Aerial crown-view tile of a tropical tree (Barro Colorado Island, Panama), acquired 20250317:
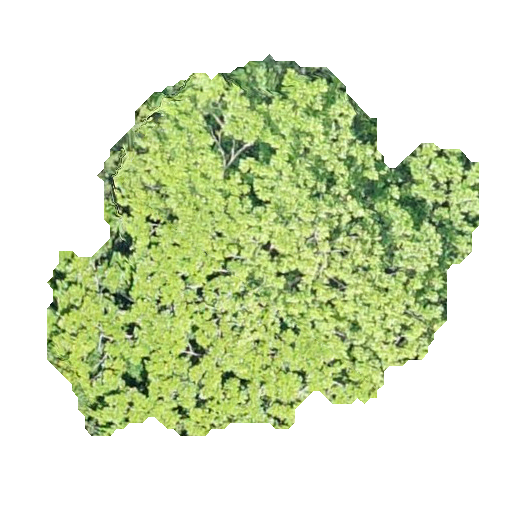
Species: Simarouba amara
GBIF accepted scientific name: Simarouba amara
Crown area: 170.079 m²